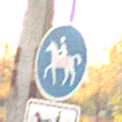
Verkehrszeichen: Reitweg
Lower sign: MehrspurigeFahrzeugeFrei9
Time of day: SunriseSunset
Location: Roofed (Suburban)
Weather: Clear
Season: NotSpecified
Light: Natural